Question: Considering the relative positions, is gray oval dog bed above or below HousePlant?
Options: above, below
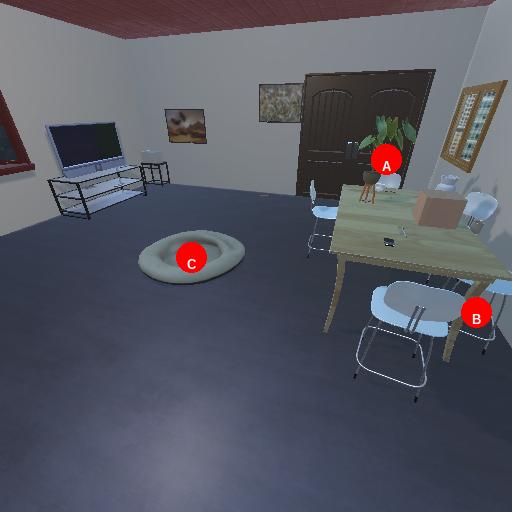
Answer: above